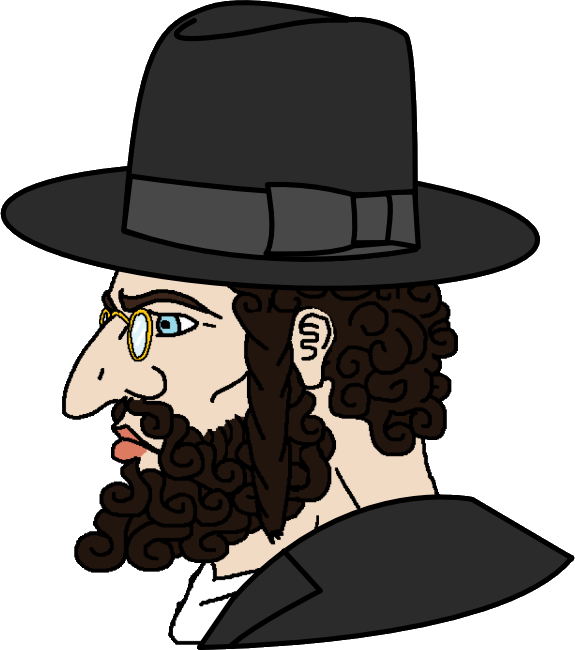
Label: 4_Yes_Chad